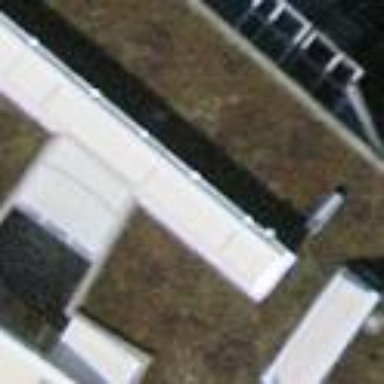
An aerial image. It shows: Terrace building.